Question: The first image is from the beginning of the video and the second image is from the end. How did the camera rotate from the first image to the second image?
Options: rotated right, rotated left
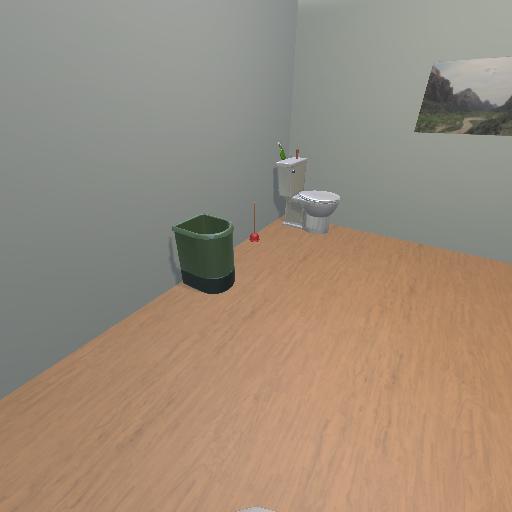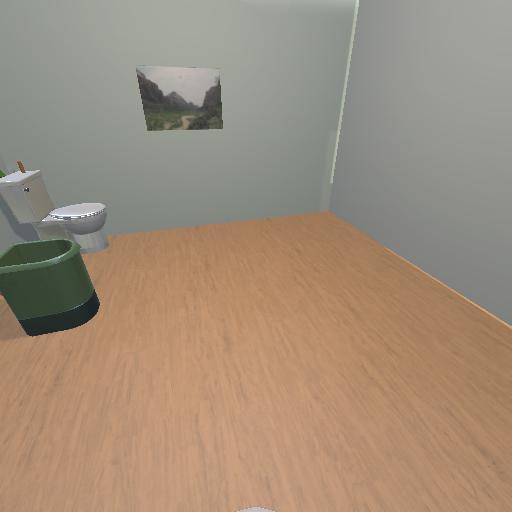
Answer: rotated right